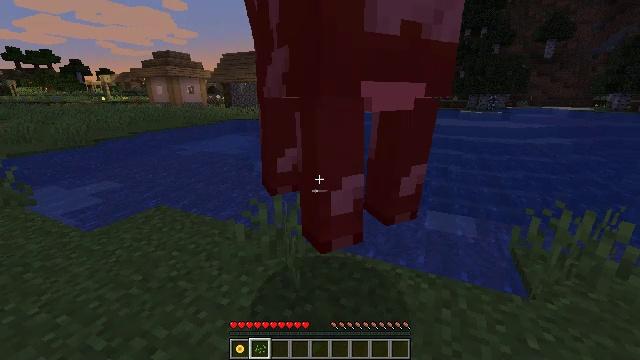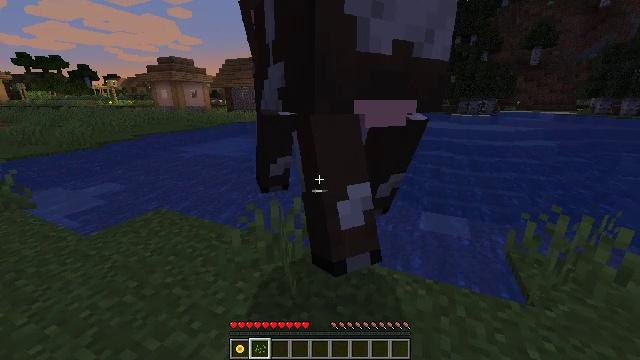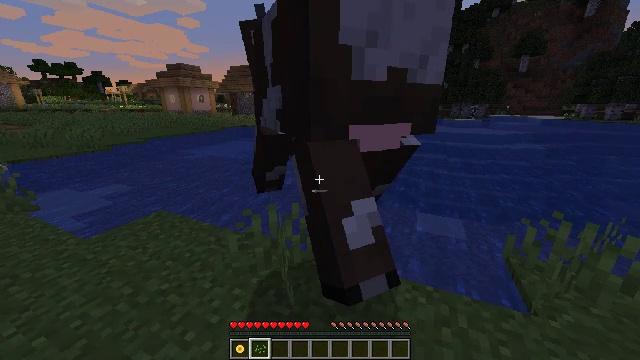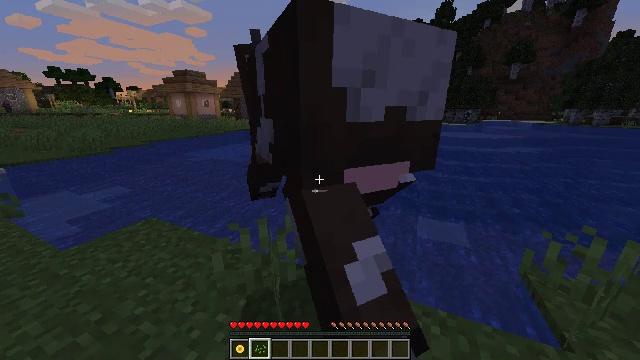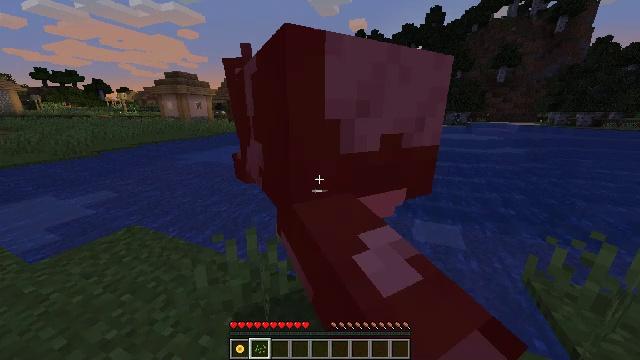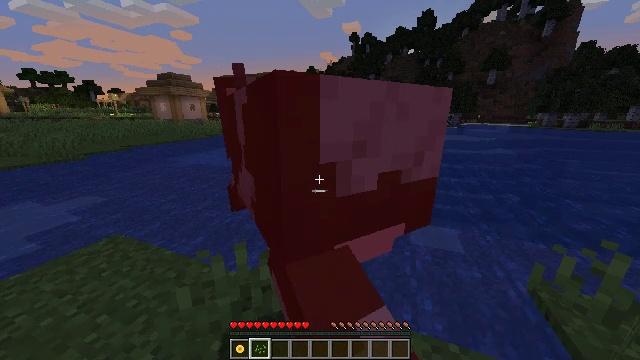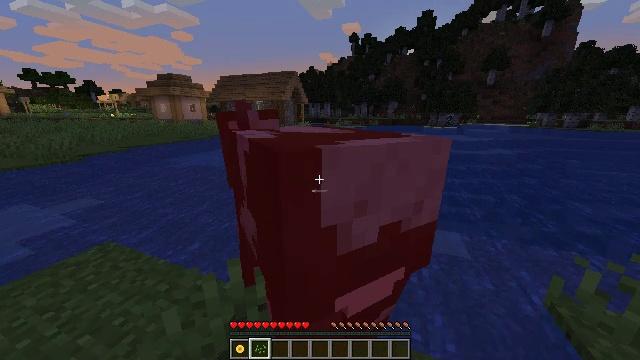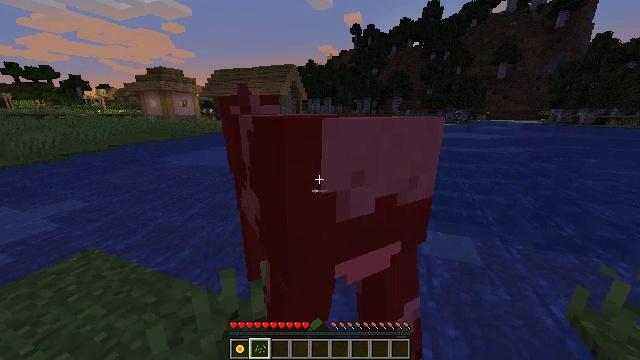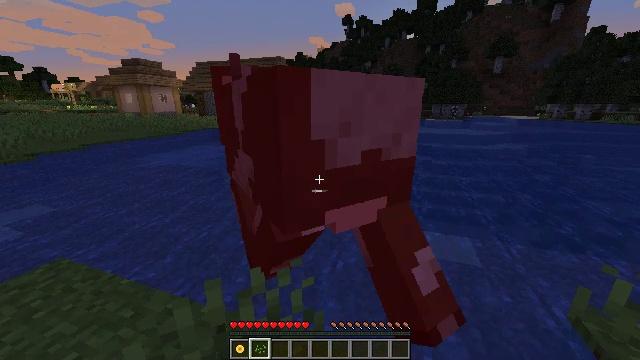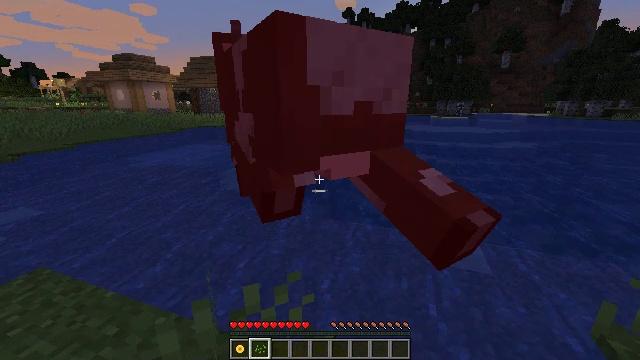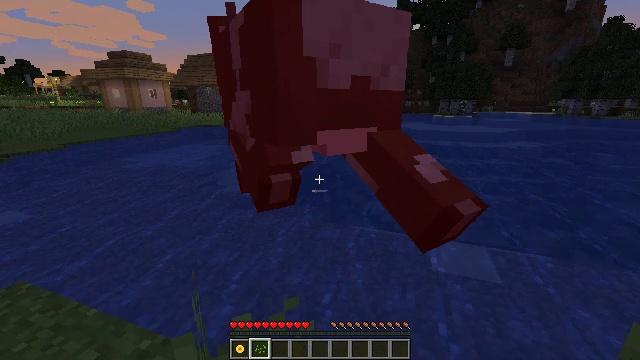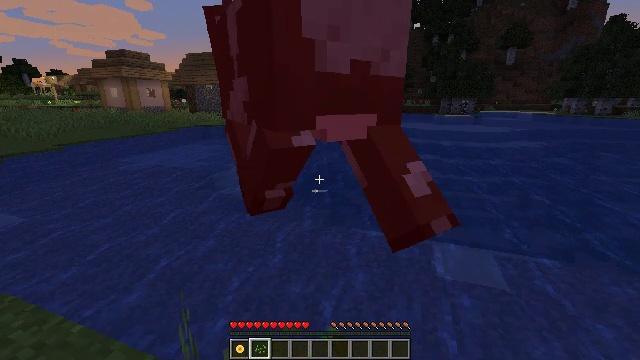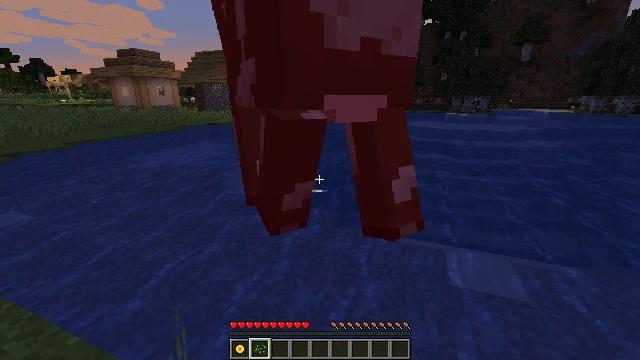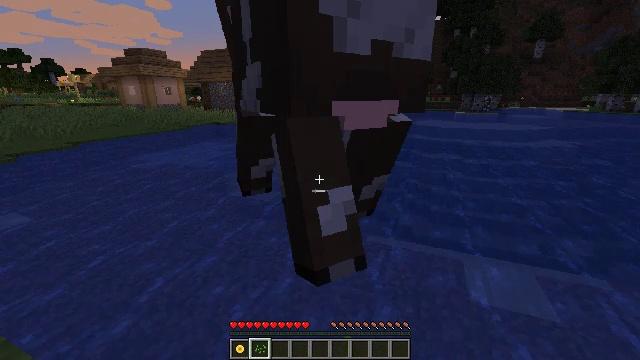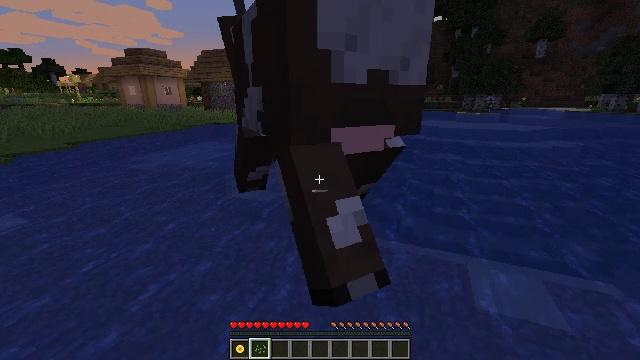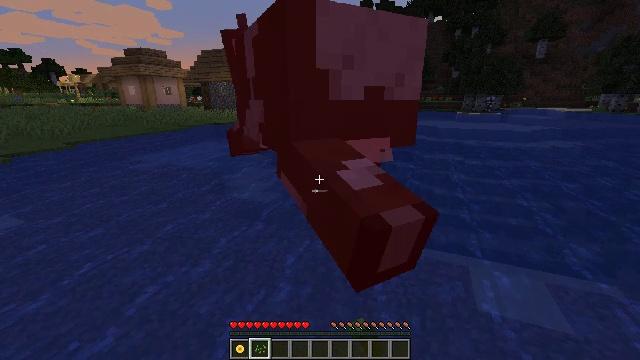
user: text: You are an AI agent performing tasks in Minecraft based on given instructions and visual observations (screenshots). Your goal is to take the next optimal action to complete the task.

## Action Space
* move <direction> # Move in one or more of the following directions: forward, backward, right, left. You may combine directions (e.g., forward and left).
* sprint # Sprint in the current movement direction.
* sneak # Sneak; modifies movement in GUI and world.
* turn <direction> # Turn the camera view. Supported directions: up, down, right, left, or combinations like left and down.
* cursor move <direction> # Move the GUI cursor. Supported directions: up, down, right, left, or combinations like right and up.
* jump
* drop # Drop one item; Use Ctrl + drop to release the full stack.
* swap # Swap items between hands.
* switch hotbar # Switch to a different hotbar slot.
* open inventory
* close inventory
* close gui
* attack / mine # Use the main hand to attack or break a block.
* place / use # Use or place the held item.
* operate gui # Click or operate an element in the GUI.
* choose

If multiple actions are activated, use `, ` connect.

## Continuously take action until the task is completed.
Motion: motion action
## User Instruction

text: Hunt a cow.
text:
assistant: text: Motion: move forward
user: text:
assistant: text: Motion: move forward, attack / mine
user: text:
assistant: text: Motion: move forward, attack / mine
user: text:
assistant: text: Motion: move forward, turn right, attack / mine
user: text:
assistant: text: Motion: turn right
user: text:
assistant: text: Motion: attack / mine
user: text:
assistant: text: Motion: attack / mine
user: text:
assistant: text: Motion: turn right, attack / mine
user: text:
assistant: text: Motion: move forward
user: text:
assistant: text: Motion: move forward, attack / mine
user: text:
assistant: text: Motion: move forward, attack / mine
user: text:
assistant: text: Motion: move forward, turn left, attack / mine
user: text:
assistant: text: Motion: move forward, turn left
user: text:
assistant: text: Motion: attack / mine
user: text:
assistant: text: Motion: attack / mine
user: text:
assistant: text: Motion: attack / mine
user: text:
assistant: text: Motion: move forward
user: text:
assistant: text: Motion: move forward, attack / mine
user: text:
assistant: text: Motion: move forward, attack / mine
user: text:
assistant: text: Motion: move forward, attack / mine
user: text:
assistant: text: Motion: move forward, attack / mine
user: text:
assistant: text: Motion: attack / mine
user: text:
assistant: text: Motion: attack / mine
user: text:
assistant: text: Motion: attack / mine
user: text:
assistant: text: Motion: move forward, attack / mine
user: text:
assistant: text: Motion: move forward, attack / mine
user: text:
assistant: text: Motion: move forward, attack / mine
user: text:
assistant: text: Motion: move forward, attack / mine
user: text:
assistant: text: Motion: move forward
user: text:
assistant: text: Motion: move forward